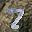
Label: 7